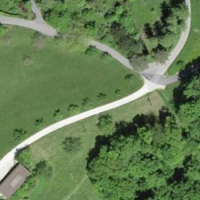
EUNIS habitat code: 52
Species observed at this site:
Daphne laureola
Campanula glomerata